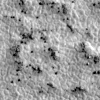
Atmospheric dust classification: not_dusty